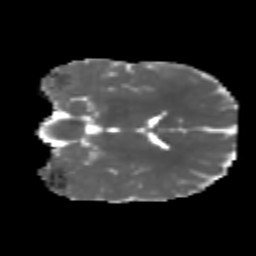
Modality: MD
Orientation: coronal
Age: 6
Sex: male
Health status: healthy